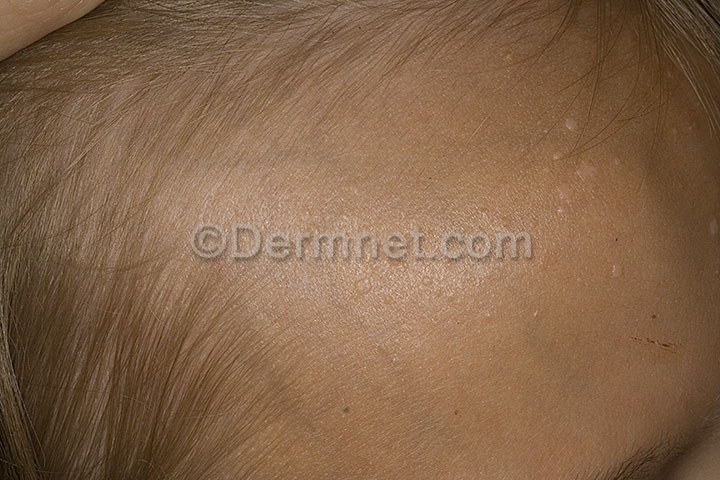
Disease: Warts Molluscum and other Viral Infections